Question: I have tried to convert my mysql table data to json string. while creating object for Serialize, I can't get the List values as object
** Sample Json String -**
'''
{"accessKey":"7eb228097576abf56968e9845ab51b90","channelId":"103","hotels":[{"hotelId":"2","rooms":[{"roomId":"1","availability":[{"date":"2014-06-06","free":1}]}]}]}
'''
'''
public class Availability
{
public string date { get; set; }
public int free { get; set; }
}
public class Room
{
public string roomId { get; set; }
public List<Availability> availability { get; set; }
}
public class Hotel
{
public string hotelId { get; set; }
public List<Room> rooms { get; set; }
}
public class RootObject
{
public string accessKey { get; set; }
public string channelId { get; set; }
public List<Hotel> hotels { get; set; }
}
'''

'''
public string cc()
{
string s = "";
RootObject ro = new RootObject();
ro.accessKey = "7eb228097576abf56968e9845ab51b90";
ro.channelId = "103";
ro.hotels = new List<Hotel>();
ro.hotels. // Here I want to access the room list. But I can't get
Hotel h = new Hotel();
string config = "server=localhost;username=mcubic;password=mcs@2011$;database=test";
MySqlConnection connection = new MySqlConnection(config);
string query = "select * from test1";
MySqlCommand command = new MySqlCommand(query, connection);
connection.Open();
MySqlDataReader Reader = command.ExecuteReader();
while (Reader.Read())
{
h.hotelId = Reader[1].ToString();
}
connection.Close();
ro.hotels.Add(h);
JavaScriptSerializer js = new JavaScriptSerializer();
s = js.Serialize(ro);
return s;
}
'''
I got availability, Room and root object. so i got three json strings. now i want to include the three jsons as one json string.
object 1 - ro
Object 2 - h
Object 3 - r
- - -
Now I want to merge these jsons string. How can i do this?
'''
public string cc()
{
string s = "";
RootObject ro = new RootObject(); // First Object
ro.accessKey = "7eb228097576abf56968e9845ab51b90";
ro.channelId = "103";
ro.hotels = new List<Hotel>();
//List<Hotel> hotel = new List<Hotel>();
//List<Room> r = new List<Room>();
Hotel h = new Hotel(); // 2nd Object
Room r = new Room(); // 3rd object
Availability a = new Availability();
string config = "server=localhost;username=mcubic;password=mcs@2011$;database=test";
MySqlConnection connection = new MySqlConnection(config);
string query = "select * from test1";
MySqlCommand command = new MySqlCommand(query, connection);
connection.Open();
MySqlDataReader Reader = command.ExecuteReader();
while (Reader.Read())
{
a.date = Reader[3].ToString();
a.free = Convert.ToInt32(Reader[4].ToString());
}
connection.Close();
query = "select * from test1";
command = new MySqlCommand(query, connection);
connection.Open();
Reader = command.ExecuteReader();
while (Reader.Read())
{
r.roomId = Reader[2].ToString();
}
connection.Close();
query = "select * from test1";
command = new MySqlCommand(query, connection);
connection.Open();
Reader = command.ExecuteReader();
while (Reader.Read())
{
h.hotelId = Reader[1].ToString();
}
connection.Close();
r.availability.Add(a); // Object reference not set to an instance of an object Error
//h.rooms.Add(r);
ro.hotels.Add(h);
JavaScriptSerializer js = new JavaScriptSerializer();
s = js.Serialize(a); // Output - {"date":"2014-06-07","free":1}
s = js.Serialize(r); // Output - {"roomId":"3","availability":null}
s = js.Serialize(ro); // Output - {"accessKey":"7eb228097576abf56968e9845ab51b90","channelId":"103","hotels":[{"hotelId":"1","rooms":null}]}
return s;
}
}
'''
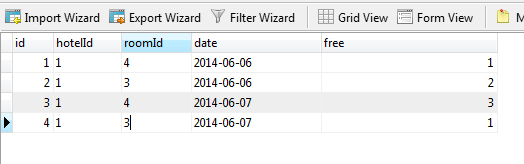
Answer: You could use 'NewtonSoft.Json' to serialize
Example:
'''
var jsonString = JsonConvert.SerializeObject(ro);
'''
returns:
'''
{"accessKey":"7eb228097576abf56968e9845ab51b90","channelId":"103","hotels":[{"hotelId":"2","rooms":[{"roomId":"1","availability":[{"date":"2014-06-06","free":1}]}]}]}
'''